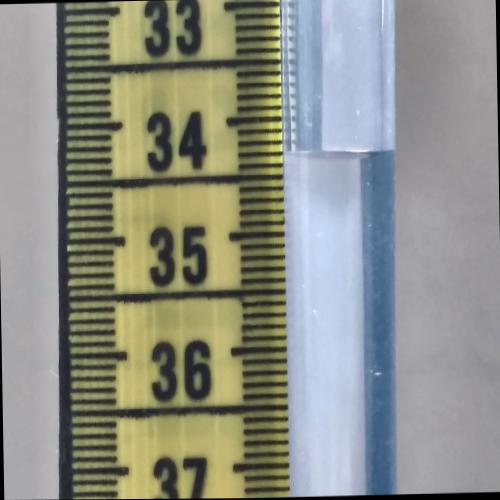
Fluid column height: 34.3 cm